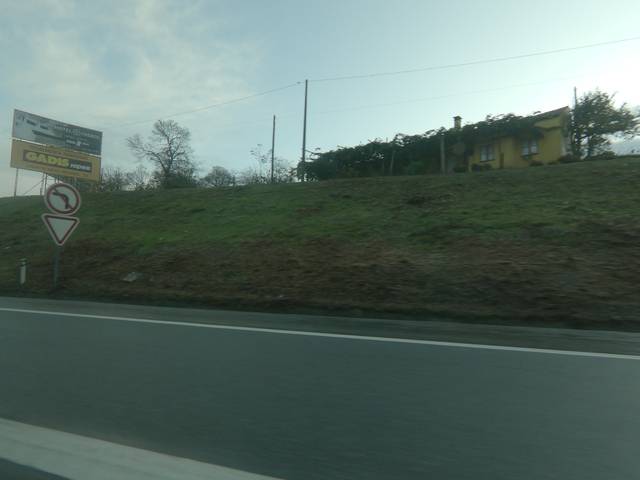
Region: Spain
Coordinates: 42.029, -8.651